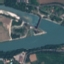
Land use / land cover class: River